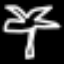
Label: palm tree